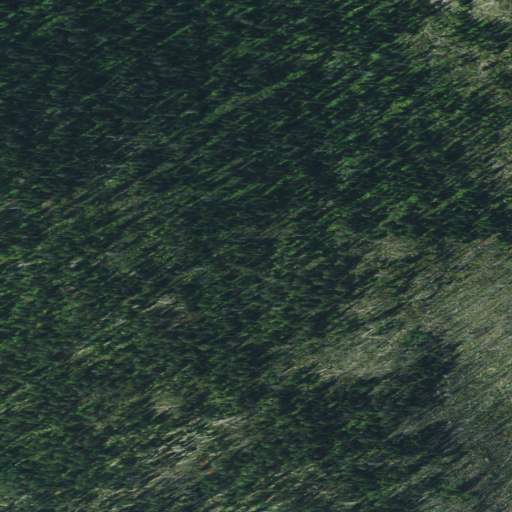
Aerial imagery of mountain in Montana named Canyon Point containing evergreen forest and shrub